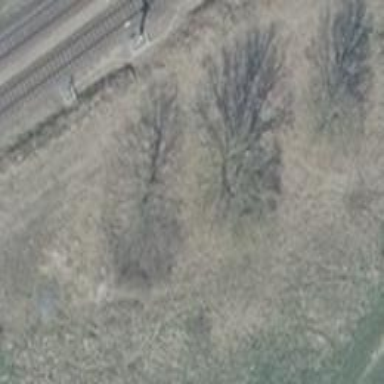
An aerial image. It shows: Deciduous broadleaved tree.